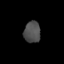
Tissue: skin
Cell type: Epithelial cells
Senescence score: 0.2066
Nuclear area (px): 347
Mean DAPI intensity: 78.778